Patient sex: M
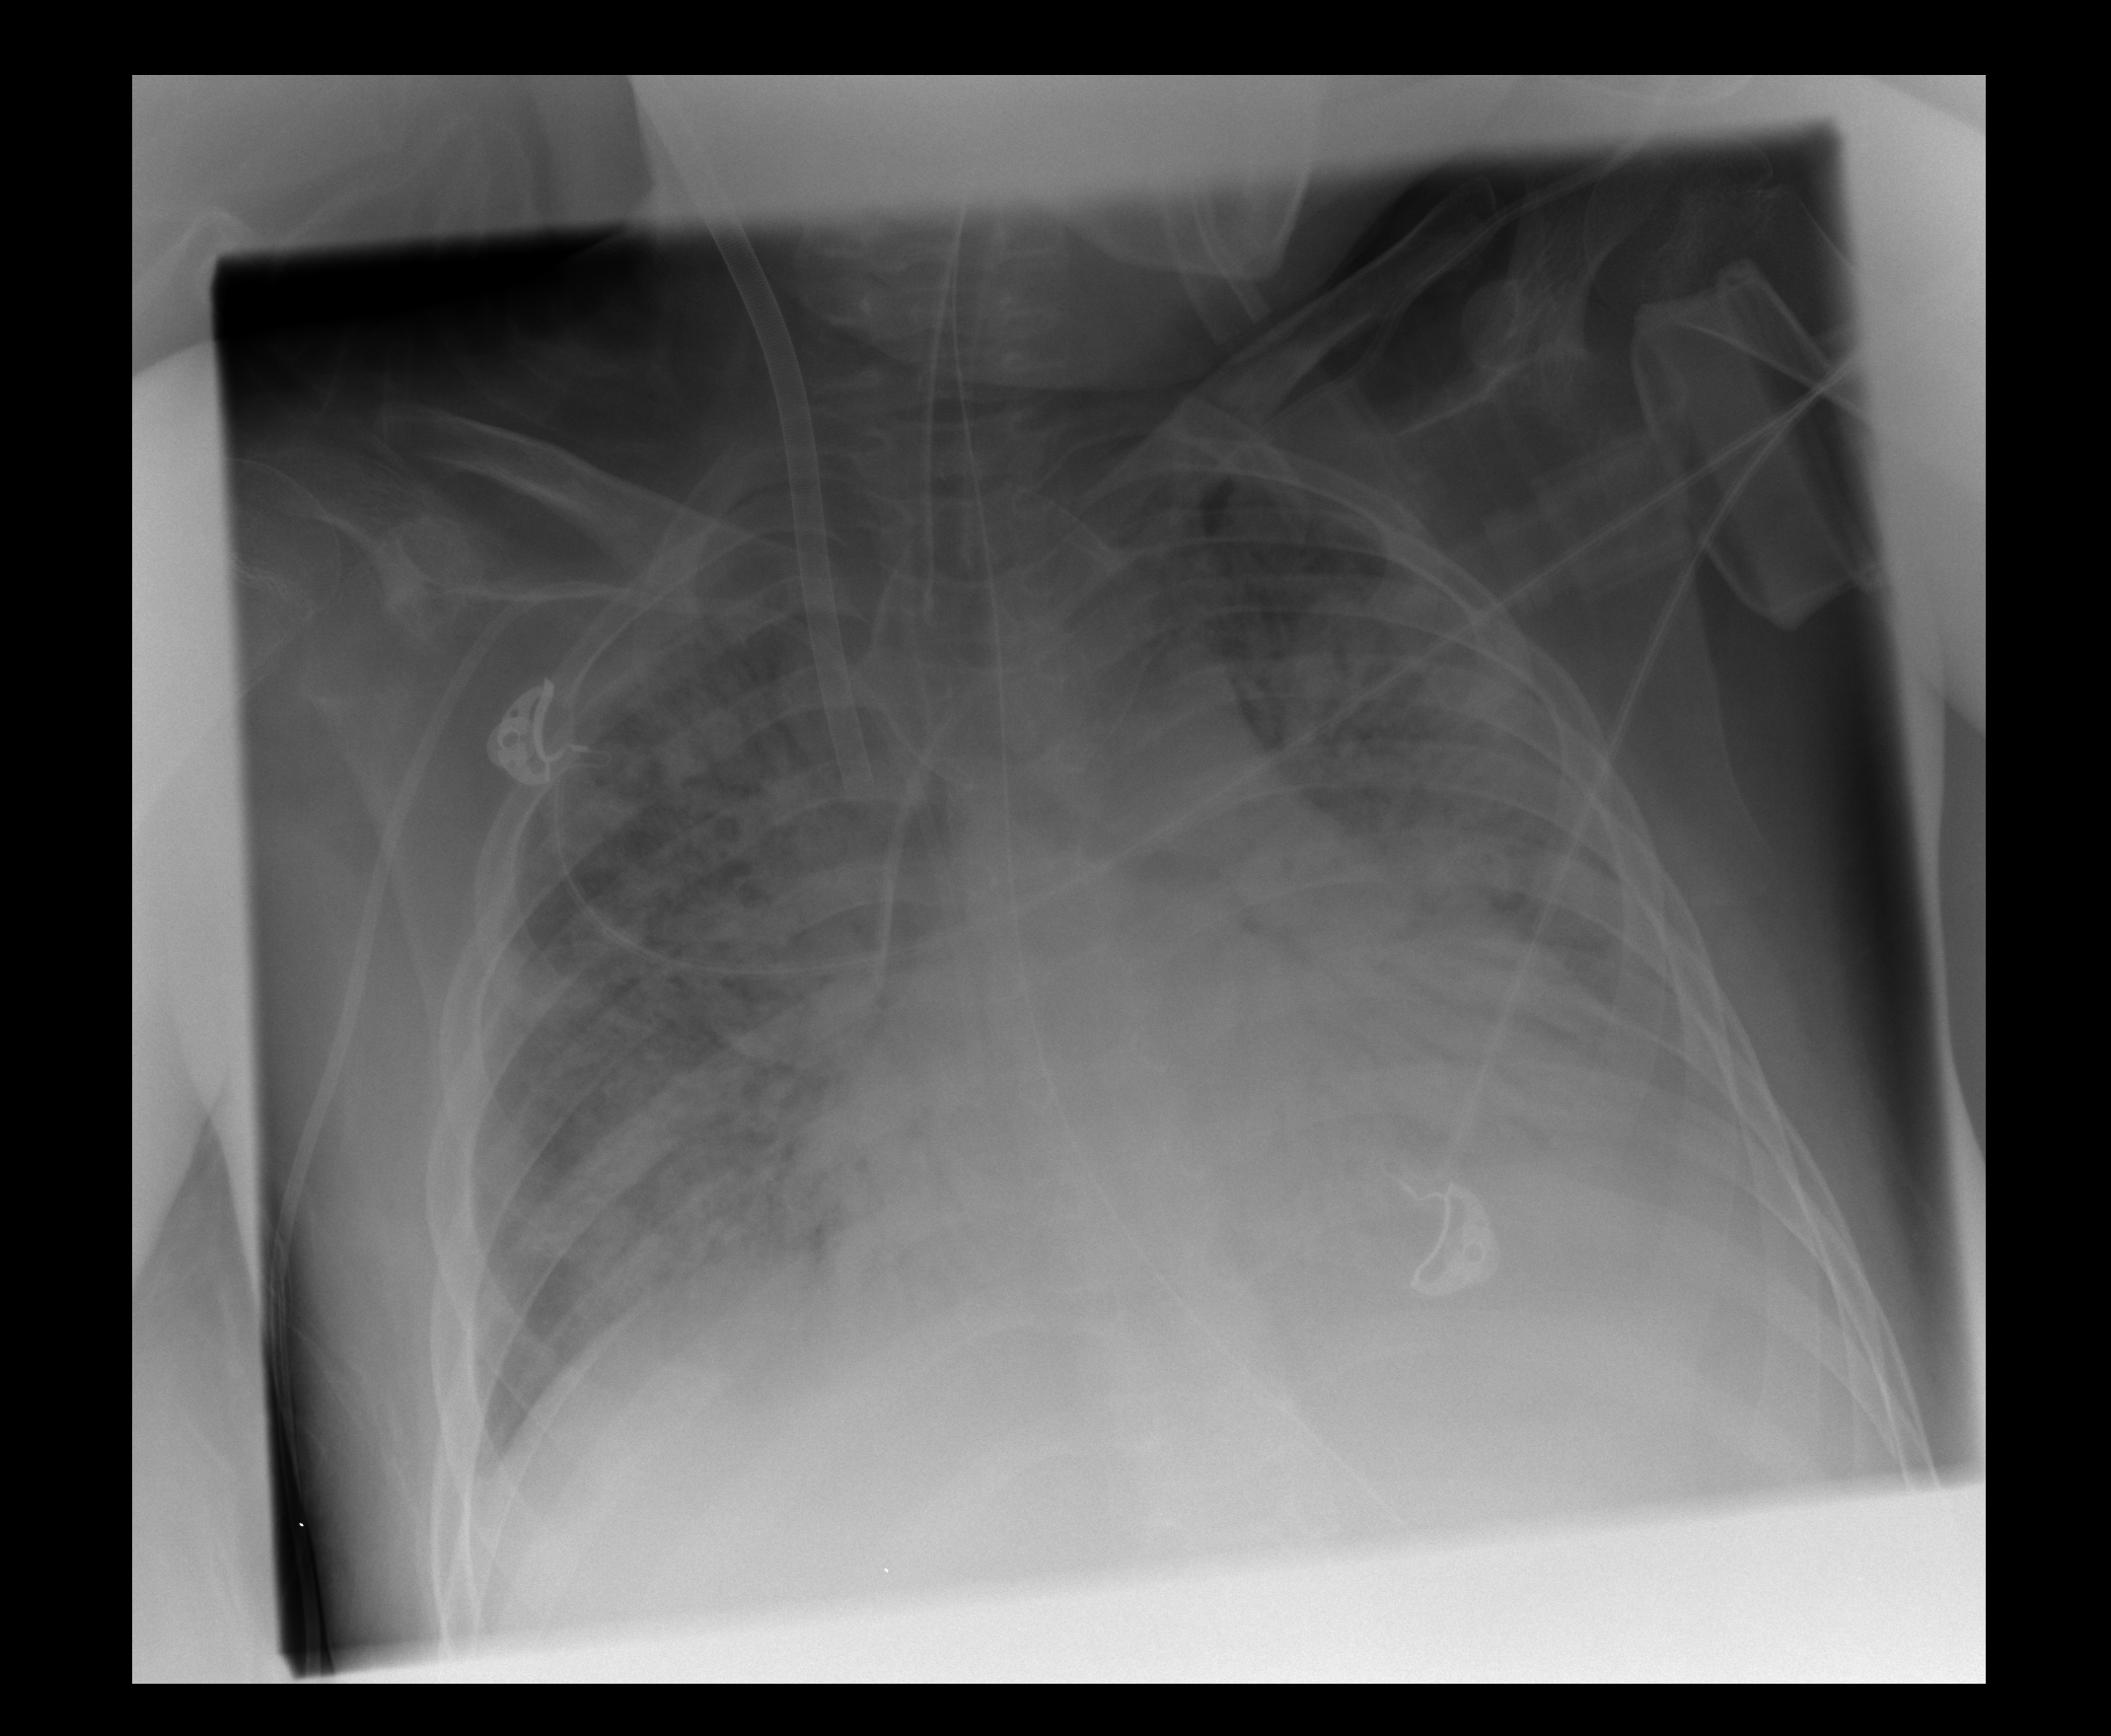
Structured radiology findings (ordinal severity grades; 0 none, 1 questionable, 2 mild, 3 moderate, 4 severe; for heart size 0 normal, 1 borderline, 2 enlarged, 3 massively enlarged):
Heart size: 2
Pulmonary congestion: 1
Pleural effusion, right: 1
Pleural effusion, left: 2
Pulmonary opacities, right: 3
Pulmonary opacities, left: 4
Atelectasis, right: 0
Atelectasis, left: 0